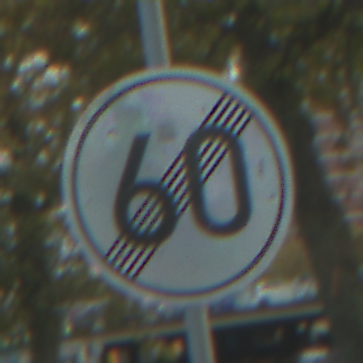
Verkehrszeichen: EndeGeschwindigkeit60
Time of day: MorningAfternoon
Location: Outdoor (Urban)
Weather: PartlyCloudy
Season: NotSpecified
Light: Natural